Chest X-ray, PA view. Patient: 48 years old, sex M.
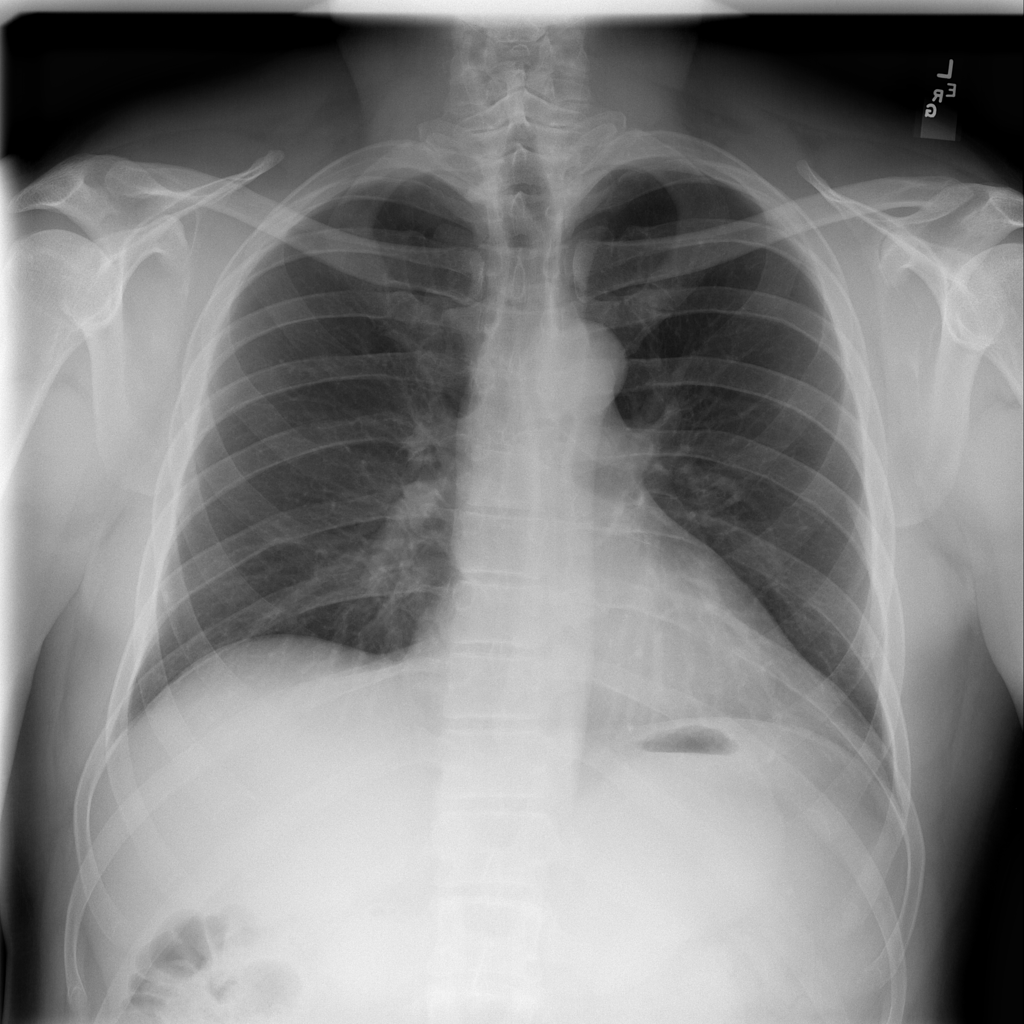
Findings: No Finding